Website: lowes
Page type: store-pickup
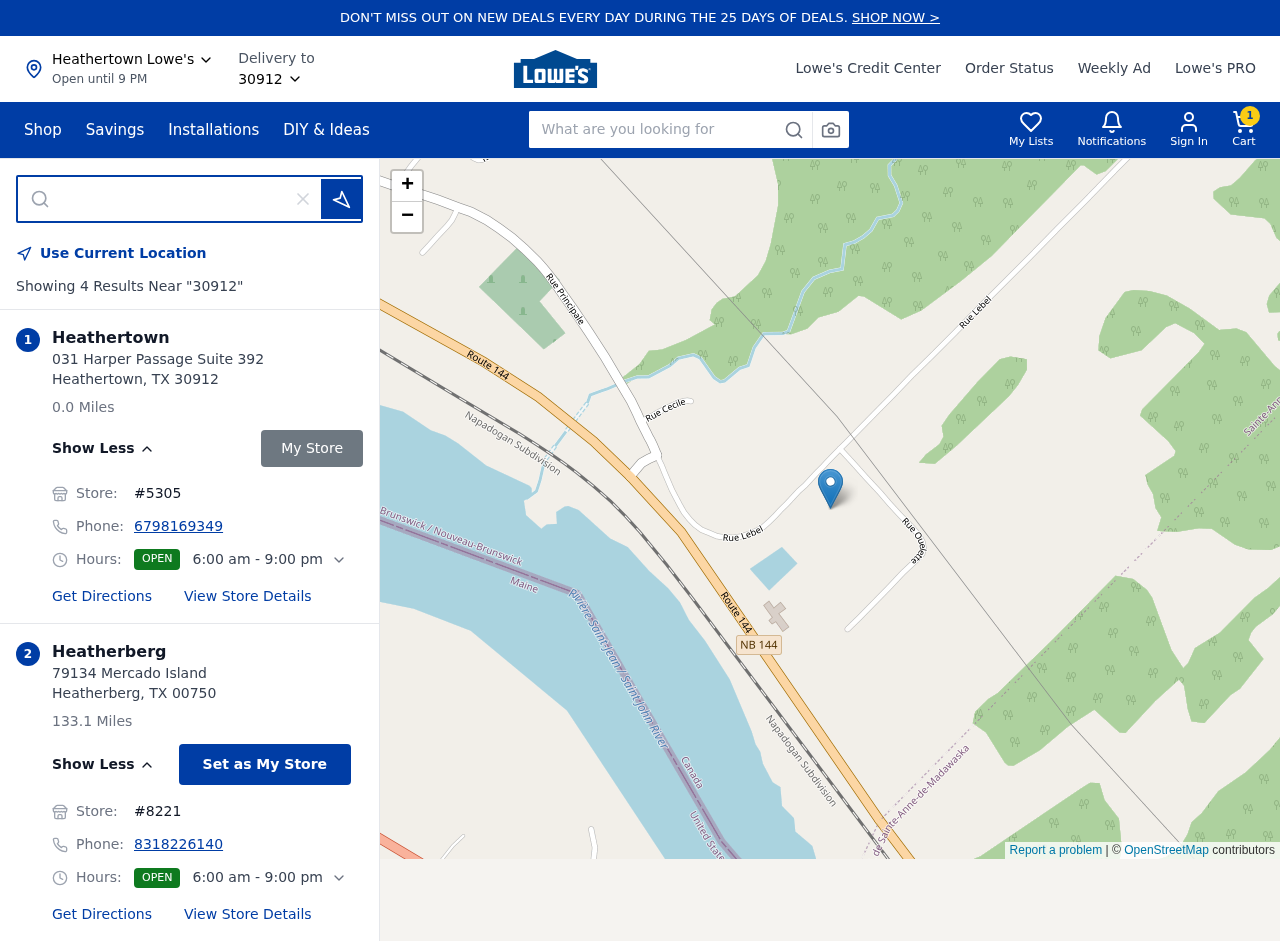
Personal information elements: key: PII_CITY
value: Heathertown
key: PII_CITY2
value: Heatherberg
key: PII_LOCATION1_STREET
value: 031 Harper Passage Suite 392
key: PII_LOCATION2_POSTCODE
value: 00750
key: PII_LOCATION2_STREET
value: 79134 Mercado Island
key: PII_PHONE
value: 6798169349
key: PII_PHONE_ALT
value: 8318226140
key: PII_POSTCODE
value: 30912
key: PII_STATE_ABBR
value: TX
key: PII_POSTCODE3
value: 30912
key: PII_POSTCODE_FULL
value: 30912
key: PII_POSTCODE_NUMERIC
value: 30912
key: PII_STATE_ABBR2
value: TX
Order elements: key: ORDER_NUM_ITEMS
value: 1
Search elements: key: HEADER_SEARCH
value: What are you looking for
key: SEARCH_STORE_LOCATION
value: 30912